Question: I have message blocks.I want to show time right bottom of the message.This is my xml:
'''
<?xml version="1.0" encoding="utf-8"?>
<LinearLayout xmlns:android="http://schemas.android.com/apk/res/android"
android:layout_width="match_parent"
android:layout_height="wrap_content"
android:orientation="vertical">
<LinearLayout
android:id="@+id/blocks"
android:layout_width="match_parent"
android:layout_height="wrap_content"
android:background="@drawable/mes7"
android:layout_marginRight="6dp"
android:layout_marginLeft="6dp"
android:clickable="false">
<TextView
android:id="@+id/messageBar"
android:layout_width="wrap_content"
android:layout_height="wrap_content"
android:layout_gravity="left"
android:layout_marginLeft="4dp"
android:layout_marginRight="6dp"
android:gravity="left"
android:paddingLeft="5dp"
android:paddingRight="5dp"
android:paddingTop="1dp"
android:text="Test Message"
android:typeface="sans"
android:textSize="14sp"/>
<TextView
android:id="@+id/date"
android:layout_width="wrap_content"
android:layout_height="wrap_content"
android:layout_gravity="right|bottom"
android:layout_marginRight="5dp"
android:text="19:40"
android:textSize="10sp"/>
</LinearLayout>
</LinearLayout>
'''
I have no problem with short messages but when message prolonged date is not showing.Here you can see:

And one more thing:I want to do margin from left edge but I can't.
How can I do these ?
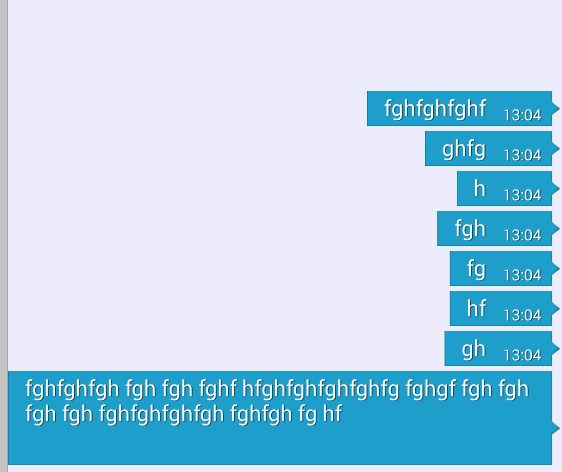
Answer: You have to wrap a 'LinearLayout' around each one of your 'TextViews', so you can use 'andorid:gravity' attribute in the 'TextViews' accuratly. Define a width weight value to each one of your 'LinearLayouts', so your time is always showing, no matter how many lines the text message has. For that you have to use 'android:weightSum' attribute in the parent layout (the root 'LinearLayout') ,set the 'android:layout_width' values of your 'LinearLayouts' to '0dp' and for last applying the percentage of width space in each one of the 'LinearLayouts', using 'android:layout_weight' attribute. This will assure that your width values are always constant and relative to the device screen width.
Try it like this:
'''
<LinearLayout
android:layout_width="0dp"
android:layout_height="wrap_content"
android:layout_weight="0.8"
android:gravity="center" >
<TextView
android:id="@+id/messageBar"
android:layout_width="match_parent"
android:layout_height="wrap_content"
android:gravity="center_vertical"
android:text="Test Message is this it has to be big to you can test it test here"
android:textSize="14sp"
android:typeface="sans" />
</LinearLayout>
<LinearLayout
android:layout_width="0dp"
android:layout_height="wrap_content"
android:layout_gravity="bottom|right"
android:layout_weight="0.2"
android:clickable="false" >
<TextView
android:id="@+id/date"
android:layout_width="match_parent"
android:layout_height="wrap_content"
android:layout_gravity="center"
android:gravity="center"
android:singleLine="true"
android:text="19:40"
android:textSize="12sp" />
</LinearLayout>
'''